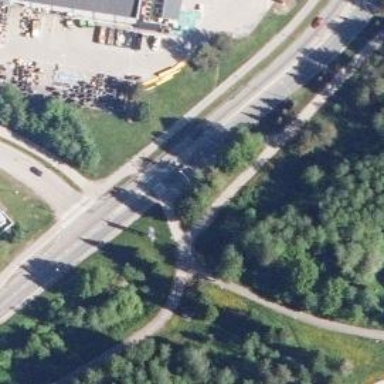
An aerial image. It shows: Cycle track alongside the road.